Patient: sex F, age 75
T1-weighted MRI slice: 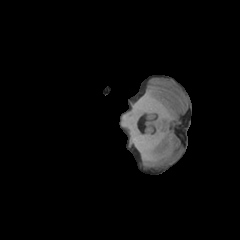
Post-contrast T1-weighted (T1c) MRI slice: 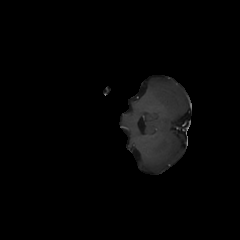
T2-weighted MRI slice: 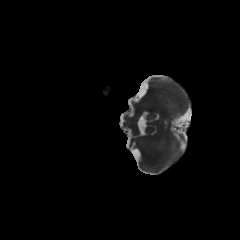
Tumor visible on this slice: no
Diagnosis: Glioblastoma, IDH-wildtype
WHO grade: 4